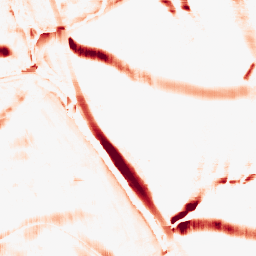
Category: morphological
Decomposition family: morphological_rect
Decomposition parameters: operation: opening
width: 20
height: 20
Upsampling method: quintic
Upsampling parameters: scale: 2
Upsampling scale: 2